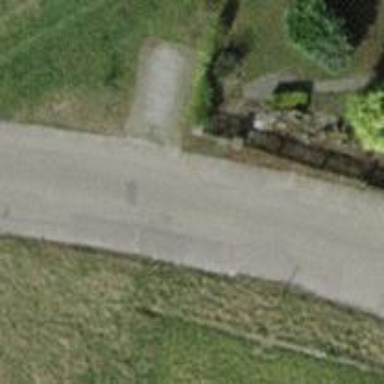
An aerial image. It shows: Unclassified road with asphalt surface.